RGB frame:
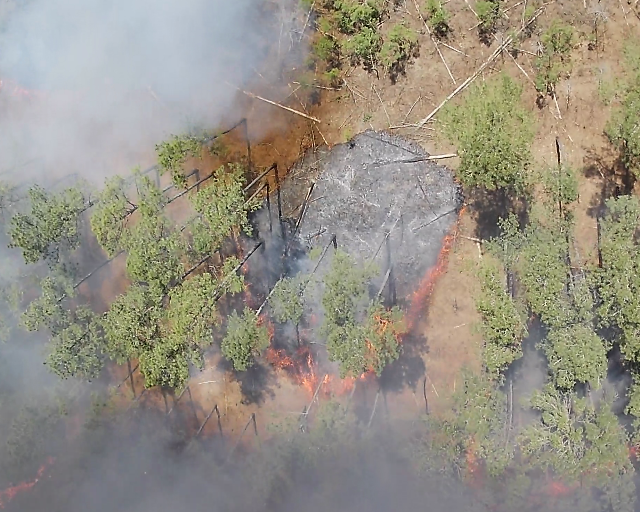
Thermal frame:
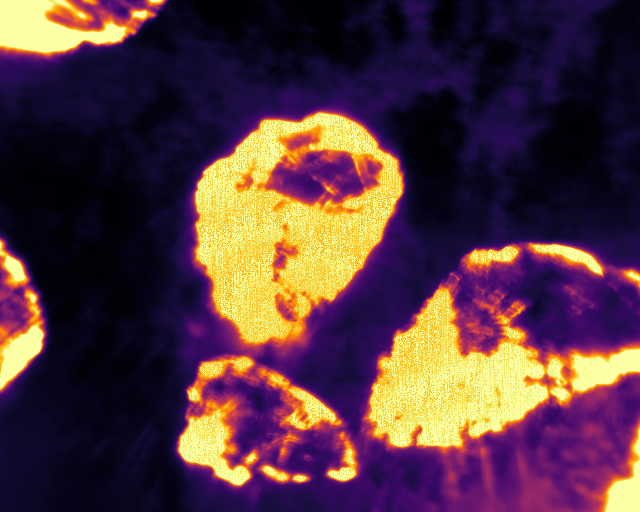
Captured: 2026-02-27 02:36:07
Pixels at or above 80 °C: 108135 (fraction of frame: 0.33)